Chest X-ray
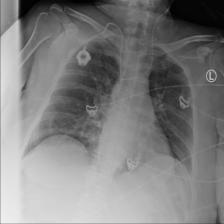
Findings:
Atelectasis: negative
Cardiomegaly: negative
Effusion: negative
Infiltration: negative
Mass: negative
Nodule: negative
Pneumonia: negative
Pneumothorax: negative
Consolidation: negative
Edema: negative
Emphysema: negative
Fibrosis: negative
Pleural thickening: negative
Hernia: negative